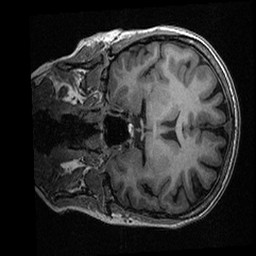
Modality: T1w
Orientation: coronal
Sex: female
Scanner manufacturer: ge
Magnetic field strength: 3 T
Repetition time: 0.0064 s
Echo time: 0.00281 s